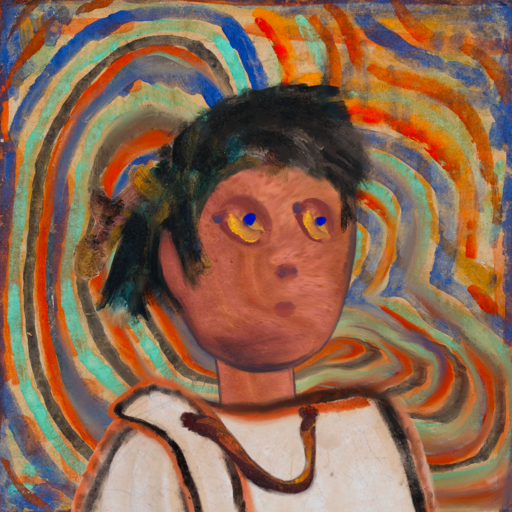
Background: Sisters, Head And Neck Side: Mother_And_Son_Mother, Face Side: Mother_And_Son_Son, Bust: Roy_Bahadur, Hair Side: Pipe, Head Accessory: Blank, Second Necklace: Comrade, Necklace: Blank, Baby: Blank